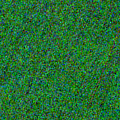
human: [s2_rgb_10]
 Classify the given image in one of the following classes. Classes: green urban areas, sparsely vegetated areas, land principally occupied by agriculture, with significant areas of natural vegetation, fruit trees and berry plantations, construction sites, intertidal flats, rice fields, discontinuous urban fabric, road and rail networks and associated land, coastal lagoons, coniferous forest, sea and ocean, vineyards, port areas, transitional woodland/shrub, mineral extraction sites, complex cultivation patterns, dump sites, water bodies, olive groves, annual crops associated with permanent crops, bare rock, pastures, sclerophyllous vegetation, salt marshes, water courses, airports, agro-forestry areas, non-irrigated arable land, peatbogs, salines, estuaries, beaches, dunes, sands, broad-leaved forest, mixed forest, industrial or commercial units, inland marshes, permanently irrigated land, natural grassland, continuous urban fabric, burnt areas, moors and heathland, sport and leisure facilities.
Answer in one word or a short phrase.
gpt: sea and ocean